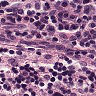
Metastatic tissue present: no